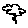
Label: flower